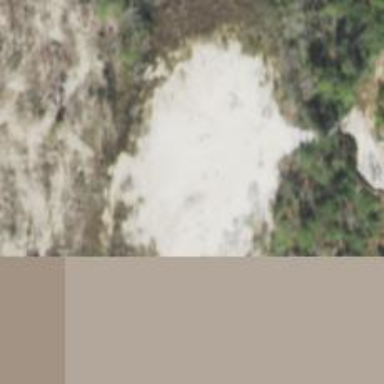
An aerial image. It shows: Brownfield site with resource of sand.